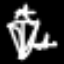
Label: diamond